Перед вами находится холодильная машина, в основе которой находится элемент Пельтье. Элемент Пельтье – это термоэлектрический преобразователь, принцип действия которого базируется на эффекте Пельтье — возникновении разности температур при протекании электрического тока. При протекании тока через элемент Пельтье одна из его поверхностей нагревается, а другая охлаждается. При смене направления протекания электрического тока, нагревающаяся и охлаждающаяся поверхности меняются. Элемент Пельте поддерживает некоторую разницу температур между поверхностями. Поэтому, для создания холодильной машины необходимо обеспечить отвод тепла от нагревающейся поверхности, иначе обе поверхности будут нагреваться, одна меньше, другая больше.
Определите холодильный коэффициент представленной холодильной машины.
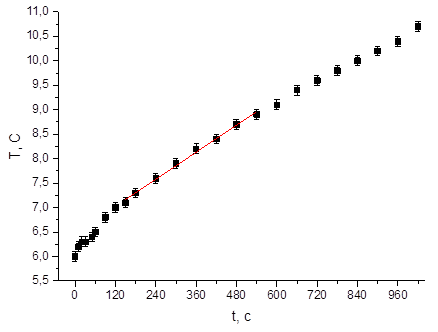
Решение: Замечание: Холодильный коэффициент отличается от установки к установке. Для каждой установки он будет свой. Поскольку охлаждаемая поверхность находится снизу, для предотвращения образования льда в сосуде, необходимо периодически помешивать воду в стакане ($\sim1$ раз в минуту). Для определения холодильного коэффициента холодильной машины определим минимальную температуру, до которой может быть охлажден стакан с жидкостью. Так же запишем значения тока, напряжения и температуры окружающей среды:$I = (4.93 \pm 0.01)~А$$U = (13.2\pm 0.1)~В$$T_{\min}=(5.7±0.1)\,^\circ \mathrm C$$T_0= (20.5\pm0.1)\,^\circ \mathrm C$$m_{\mathrm{H_2 O}}=(100.0\pm1.0)~ г$ Важно: Значение напряжения и тока холодильной машины должно быть измерено в рабочем режиме, а не при отключённой холодильной машине или при ее запуске. Экспериментально можно определить, что при включении холодильной машины напряжение уменьшается, что объясняется падением напряжения на подводящих питание проводах. Так же, ток потребляемый элементом Пельтье зависит от температуры горячей поверхности, следовательно нам необходимо проводить измерения в установившемся режиме. В режиме равновесия, при максимальном охлаждении, количество тепла, отводимого от стакана с водой равно количеству тепла, получаемому стаканом от окружающей среды. Данная величина прямо пропорциональна разности температур стакана и окружающей среды. $\left\{\begin{array}lIU=P_{эл}\\P_{потерь}=\alpha (T-T_0 )\\P_{эл}=P_{потерь}\end{array}\right.$ Для определения мощность потока тепла, передаваемого стакану при фиксированной разности температур, определим мощность теплопотерь. Для этого измерим динамику нагрева стакана, снятого с элемента Пельтье.  Из графика определяем, что при температуре $8.0\, ^\circ\mathrm C$ стакан с водой остывает со скоростью $(0.0046\pm0.0014)~{^\circ \mathrm C}/{с}$. Теплоемкость воды $C = 420 ~{Дж}/{^\circ\mathrm C}$. Из данных величин получаем, что мощность теплопотерь при $8\,^\circ\mathrm C$ равна $(1.9\pm0.5)~Вт$ $\implies$ $\alpha = (0.15\pm0.5)~{Вт}/{^\circ\mathrm C} $. Из данных результатов холодильный коэффициент: Замечание: Холодильный коэффициент данной машины определен в установившемся режиме. При изменении температуры элемента Пельтье, меняется потребляемая им мощность. Таким образом, измерение холодильного коэффициента по кривой остывания воды не совсем корректно. Помимо этого, могут быть получены иные значения из-за того, что при запуске температура холодильной машины не установилась близко к равновесной и работают иные процессы (при запуске тепло от элемента Пельтье отводится в первую очередь за счет нагрева радиатора, в установившемся режиме – за счет передачи тепла от радиатора в воздух).
Ответ: \[\eta=\frac {P_{потерь}}{IU}=\frac {\alpha(T_0-T_{\min} )}{UI}=0.034\pm0.007\]  Замечание: Холодильный коэффициент данной машины определен в установившемся режиме. При изменении температуры элемента Пельтье, меняется потребляемая им мощность. Таким образом, измерение холодильного коэффициента по кривой остывания воды не совсем корректно. Помимо этого, могут быть получены иные значения из-за того, что при запуске температура холодильной машины не установилась близко к равновесной и работают иные процессы (при запуске тепло от элемента Пельтье отводится в первую очередь за счет нагрева радиатора, в установившемся режиме – за счет передачи тепла от радиатора в воздух).
Темы:
E, Термодинамика, IEPhO, Теплота, Эффект Пельтье, Термоэлектричество